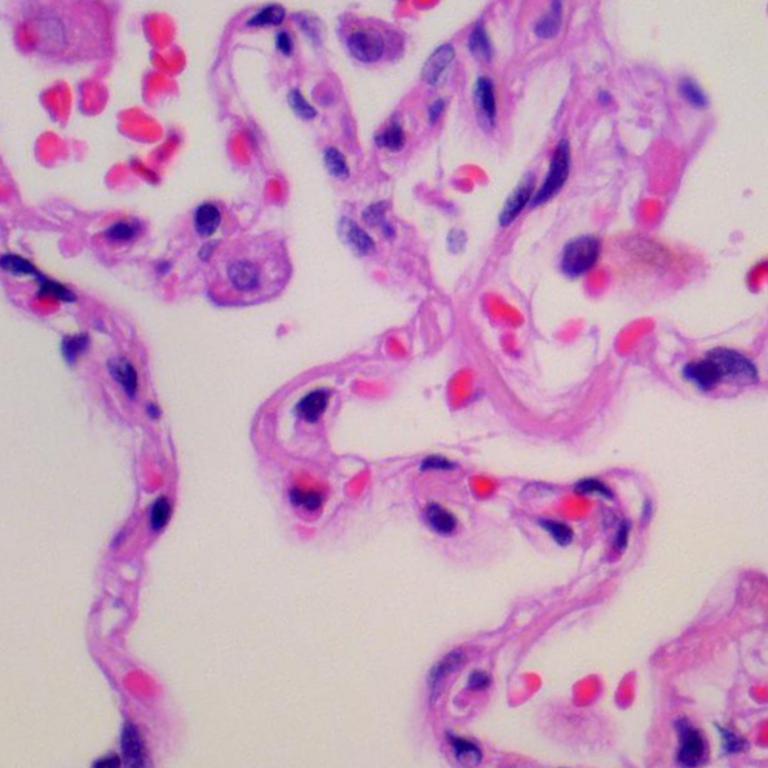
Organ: lung
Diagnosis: benign